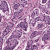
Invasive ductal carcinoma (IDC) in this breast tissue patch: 1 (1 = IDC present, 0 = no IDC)